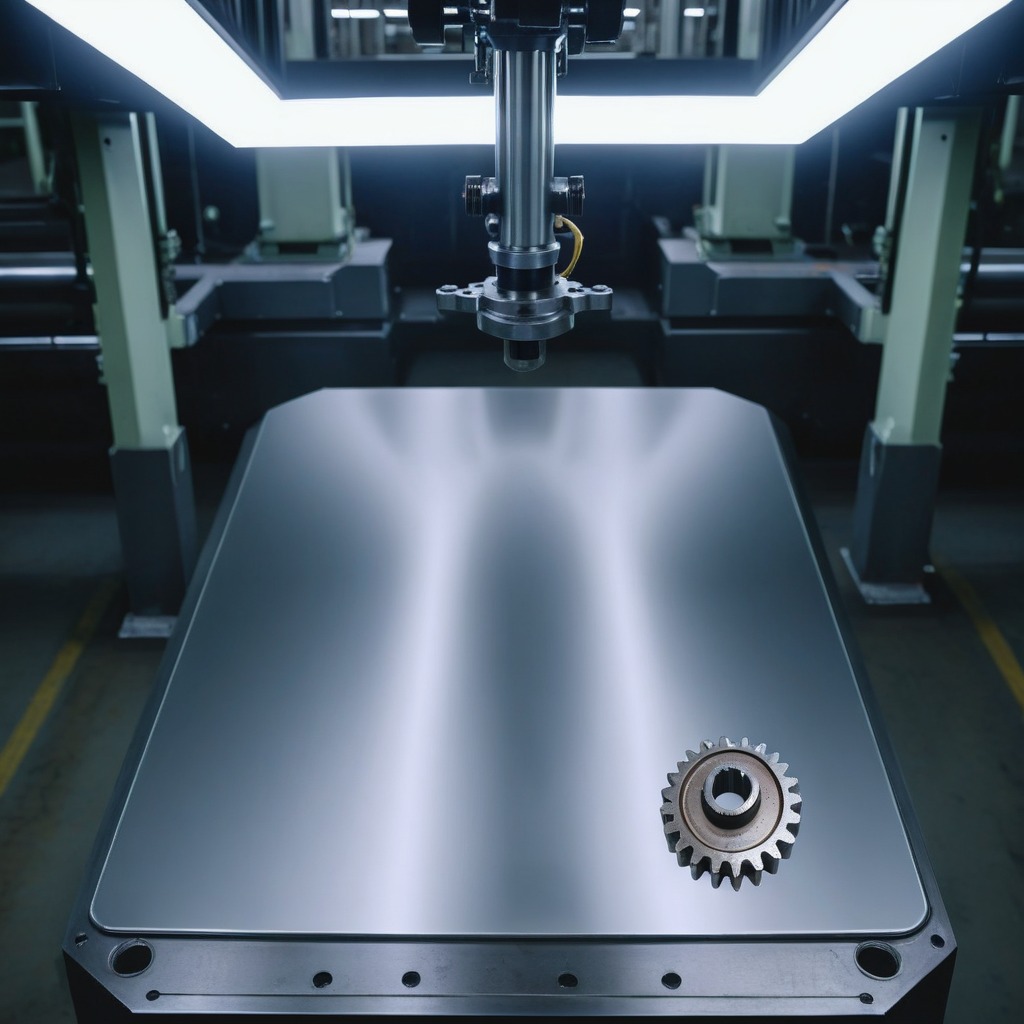
A steel gear with teeth is lying on a metal table in a machine shop under fluorescent lights.